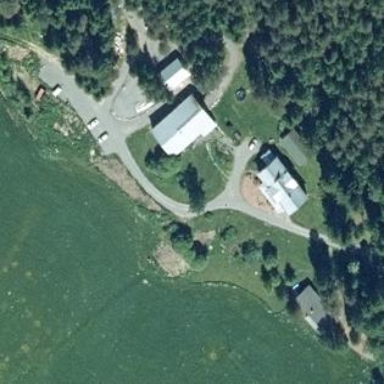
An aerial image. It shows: Farmyard area.